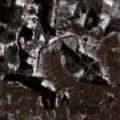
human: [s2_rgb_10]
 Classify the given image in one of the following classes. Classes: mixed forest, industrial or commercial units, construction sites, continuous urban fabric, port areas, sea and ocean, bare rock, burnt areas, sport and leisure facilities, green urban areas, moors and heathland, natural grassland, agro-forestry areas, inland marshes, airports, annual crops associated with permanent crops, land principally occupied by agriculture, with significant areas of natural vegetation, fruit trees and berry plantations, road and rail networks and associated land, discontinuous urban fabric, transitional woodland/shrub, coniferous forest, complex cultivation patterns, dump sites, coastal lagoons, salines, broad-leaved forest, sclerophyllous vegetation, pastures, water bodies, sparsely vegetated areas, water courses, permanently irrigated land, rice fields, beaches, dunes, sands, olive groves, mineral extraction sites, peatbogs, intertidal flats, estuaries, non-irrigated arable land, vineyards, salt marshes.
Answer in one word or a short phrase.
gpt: pastures, complex cultivation patterns, broad-leaved forest, mixed forest